A bearing vibration time series has been folded into this square grayscale image, one row per segment of consecutive samples. Determine the bearing's health state. Answer with exactly one of: normal, inner_race, outer_race, ball.
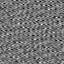
Answer: outer_race